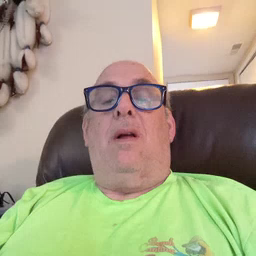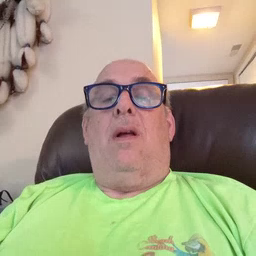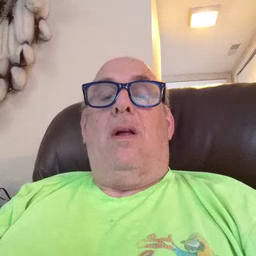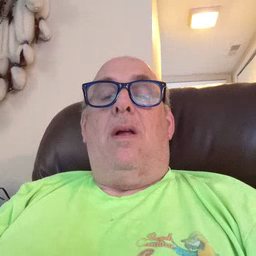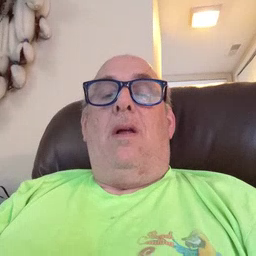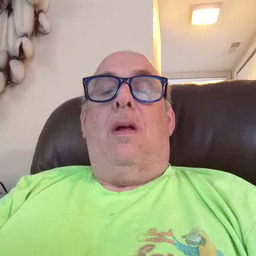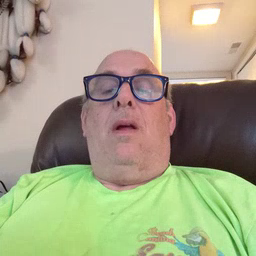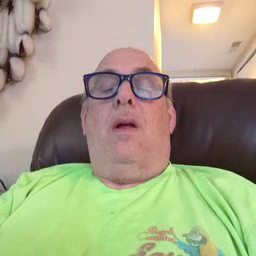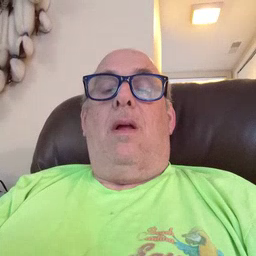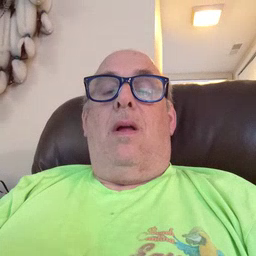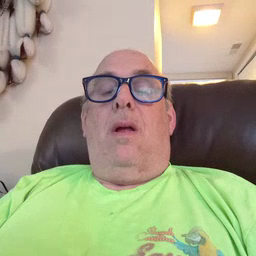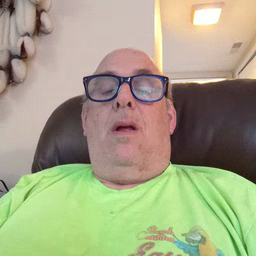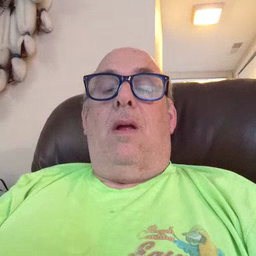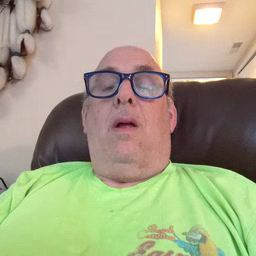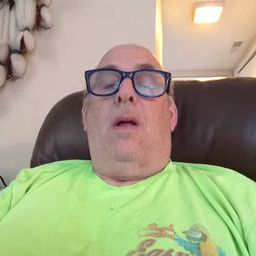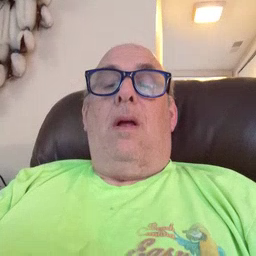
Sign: boy